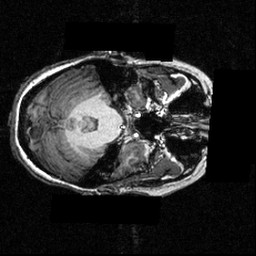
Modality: T1w
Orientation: axial
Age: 22
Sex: female
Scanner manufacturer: siemens
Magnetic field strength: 3.951 T
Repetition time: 1.5 s
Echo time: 0.00335 s